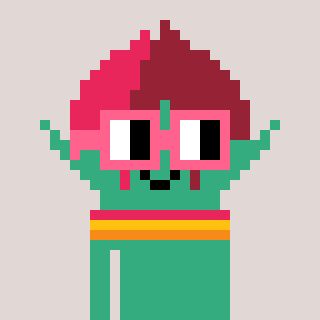
a pixel art character with square pink glasses, a rosebud-shaped head and a teal-colored body on a warm background